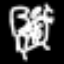
Label: bed